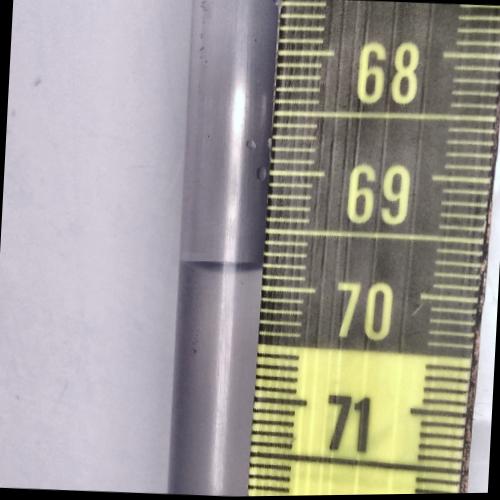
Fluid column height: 69.8 cm